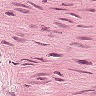
Metastatic tissue present: no